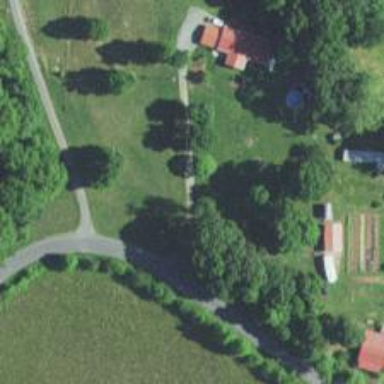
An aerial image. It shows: Driveway.